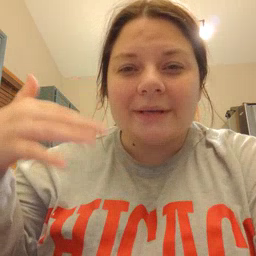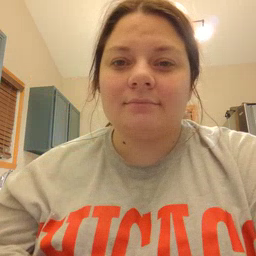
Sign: noisy